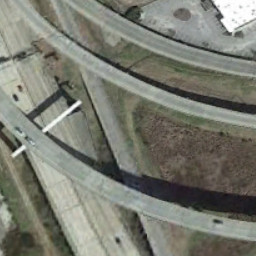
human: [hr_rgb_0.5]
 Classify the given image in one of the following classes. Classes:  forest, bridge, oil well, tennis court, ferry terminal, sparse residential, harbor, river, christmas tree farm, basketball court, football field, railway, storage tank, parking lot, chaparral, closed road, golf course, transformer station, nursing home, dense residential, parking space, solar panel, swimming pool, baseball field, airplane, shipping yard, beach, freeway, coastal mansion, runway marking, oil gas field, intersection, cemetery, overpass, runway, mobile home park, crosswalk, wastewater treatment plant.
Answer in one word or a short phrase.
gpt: overpass